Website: ulta-beauty
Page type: account-selection
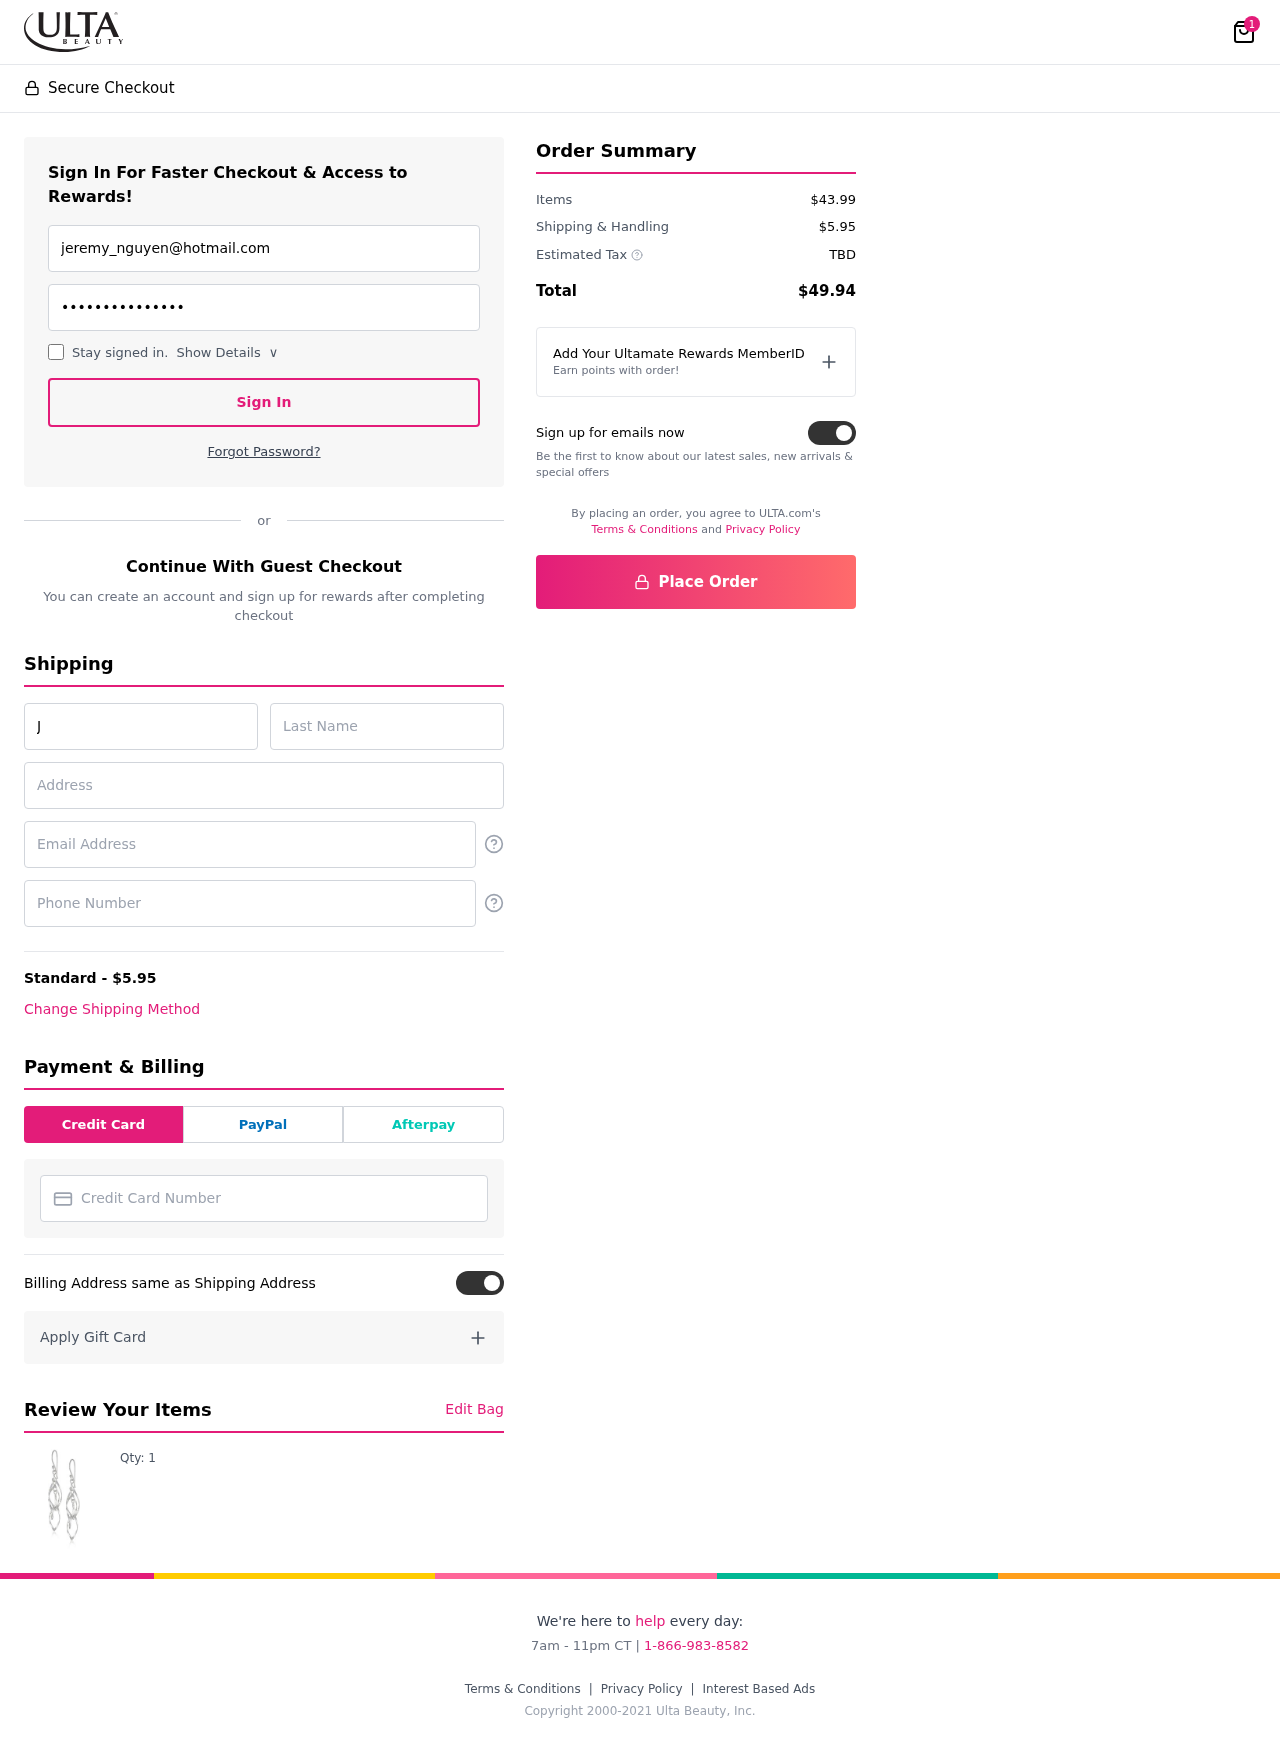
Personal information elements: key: PII_CARD_NUMBER
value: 2294 1188 6046 3919
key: PII_EMAIL
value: jeremy_nguyen@hotmail.com
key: PII_EMAIL2
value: jeremy_nguyen@hotmail.com
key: PII_FIRSTNAME
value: Jeremy
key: PII_LASTNAME
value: Nguyen
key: PII_PHONE
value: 9386897287
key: PII_STREET
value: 096 Elizabeth Coves Suite 714
Product elements: key: PRODUCT1_QUANTITY
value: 1
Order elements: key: ORDER_NUM_ITEMS
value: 1
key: ORDER_SHIPPING_COST
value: $5.95
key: ORDER_SUBTOTAL
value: $43.99
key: ORDER_TAX
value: TBD
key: ORDER_TOTAL
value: $49.94